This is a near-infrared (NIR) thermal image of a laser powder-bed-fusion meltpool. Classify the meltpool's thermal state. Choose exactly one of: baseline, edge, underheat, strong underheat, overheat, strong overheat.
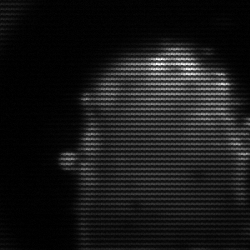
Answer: baseline